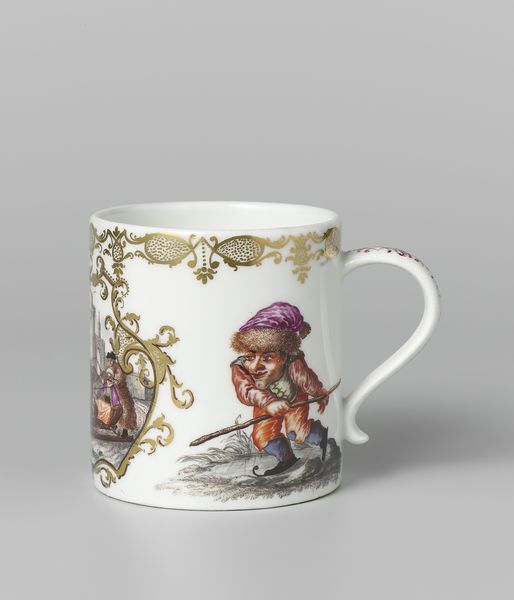
Titel: Beker met een voorstelling van de maanden van het jaar
Künstler: Meissener Porzellan Manufaktur
Standort: Amsterdam
Institution: Rijksmuseum
Schlagwörter: baton, tasse, doré, coupe, fantastique, dorures, elfe, lutin